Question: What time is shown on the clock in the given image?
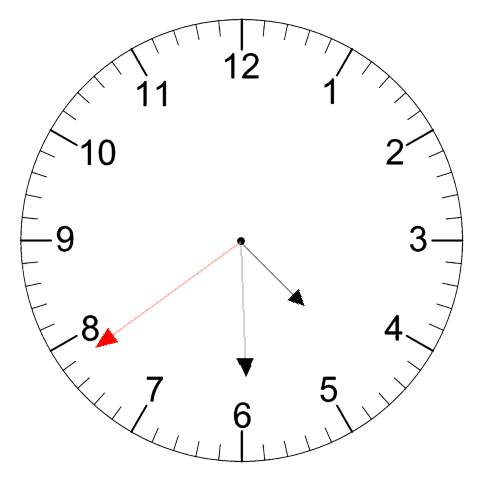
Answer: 04:29:39